Field crop: maize
Growth stage: 2
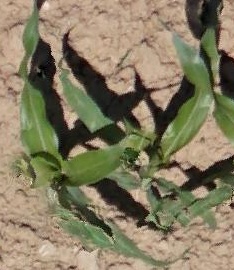
Species: maize